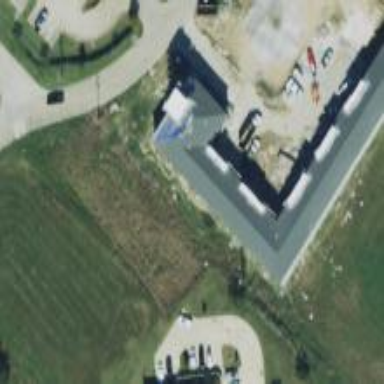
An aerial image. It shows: Motel building.